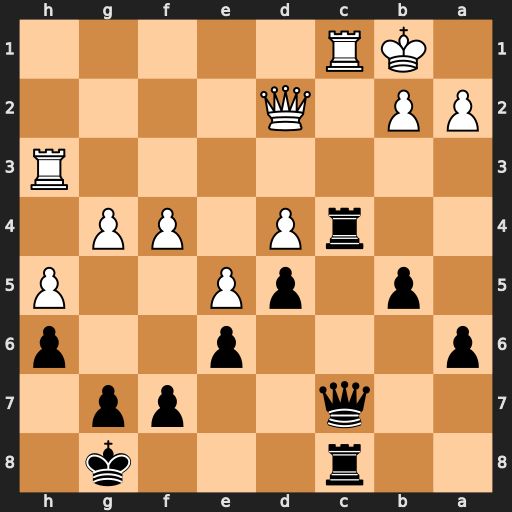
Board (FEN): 2r3k1/2q2pp1/p3p2p/1p1pP2P/2rP1PP1/7R/PP1Q4/1KR5
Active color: b
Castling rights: -
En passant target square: -
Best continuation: Rxc1+ Qxc1 Qxc1#